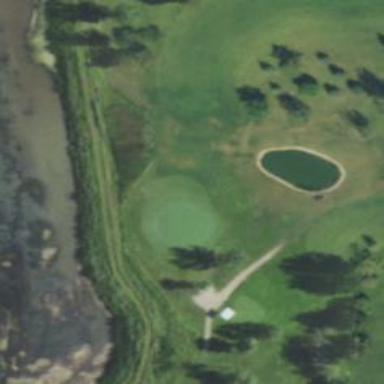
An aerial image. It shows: Golf hole.